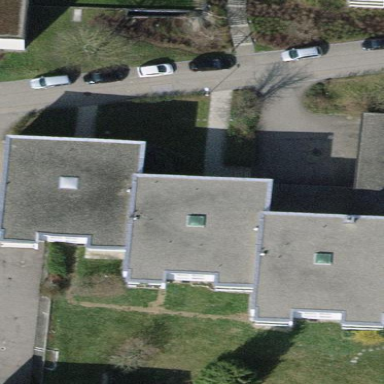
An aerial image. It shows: Terrace building.